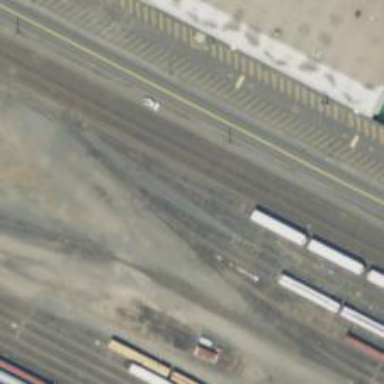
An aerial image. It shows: Railway yard used for servicing trains.